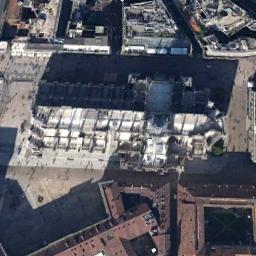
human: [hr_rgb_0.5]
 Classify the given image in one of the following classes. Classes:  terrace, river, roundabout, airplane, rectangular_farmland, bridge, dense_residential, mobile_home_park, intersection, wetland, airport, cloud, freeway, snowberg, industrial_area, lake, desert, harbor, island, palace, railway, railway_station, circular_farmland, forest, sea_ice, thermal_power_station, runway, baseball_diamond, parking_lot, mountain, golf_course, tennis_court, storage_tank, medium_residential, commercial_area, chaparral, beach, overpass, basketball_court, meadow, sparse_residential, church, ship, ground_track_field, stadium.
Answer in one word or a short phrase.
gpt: church